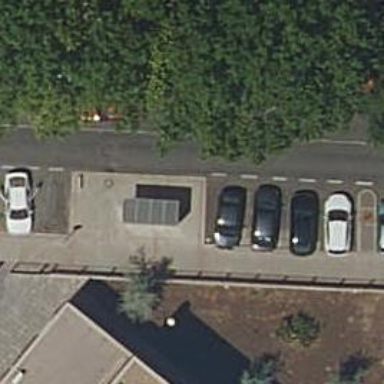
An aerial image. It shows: Bus stop with shelter. It is platform for public transport.